Question: '''
#include <iostream>
void isMax(int a, int b, int c, int d) {
int ans1, ans0, x;
a = !b, a = !c, a = !d,
b = !c, b = !d,
c = !d, c = !a;
if (a<b && b>c) { // ans0 starts
if (b > d) {
std::cout << b << std::endl;
}
else {
std::cout << d << std::endl;
}
}
else if (a < b && b < c) {
if (c > d) {
std::cout << c << std::endl;
}
else {
std::cout << d << std::endl;
}
}
//ans1
else if (a > b&& a > c) {
if (a > c&& a > d) {
std::cout << a << std::endl;
}
else if (a > c&& a < d) {
std::cout << d << std::endl;
}
else if (a<c && c>d) {
std::cout << c << std::endl;
}
else if (a < c && c < d) {
std::cout << d << std::endl;
}
else {
std::cout << "invalid numbers ahead." << std::endl;
}
}
std::cout << a << b << c << d << std::endl;
};
int main() {
isMax(3, 4, 6, 5);
return 0;
}
'''
it kind of worked before i added
'''
a = !b, a = !c, a = !d,
b = !c, b = !d,
c = !d, c = !a;
'''
this part but did not work when i give the same values for a,b,c,d that's why i added that part and now it does not work at all.
What is my mistake here ?
This image shows what i am trying to turn into code. Basically i'm trying to write a function that prints out the largest of four variables.

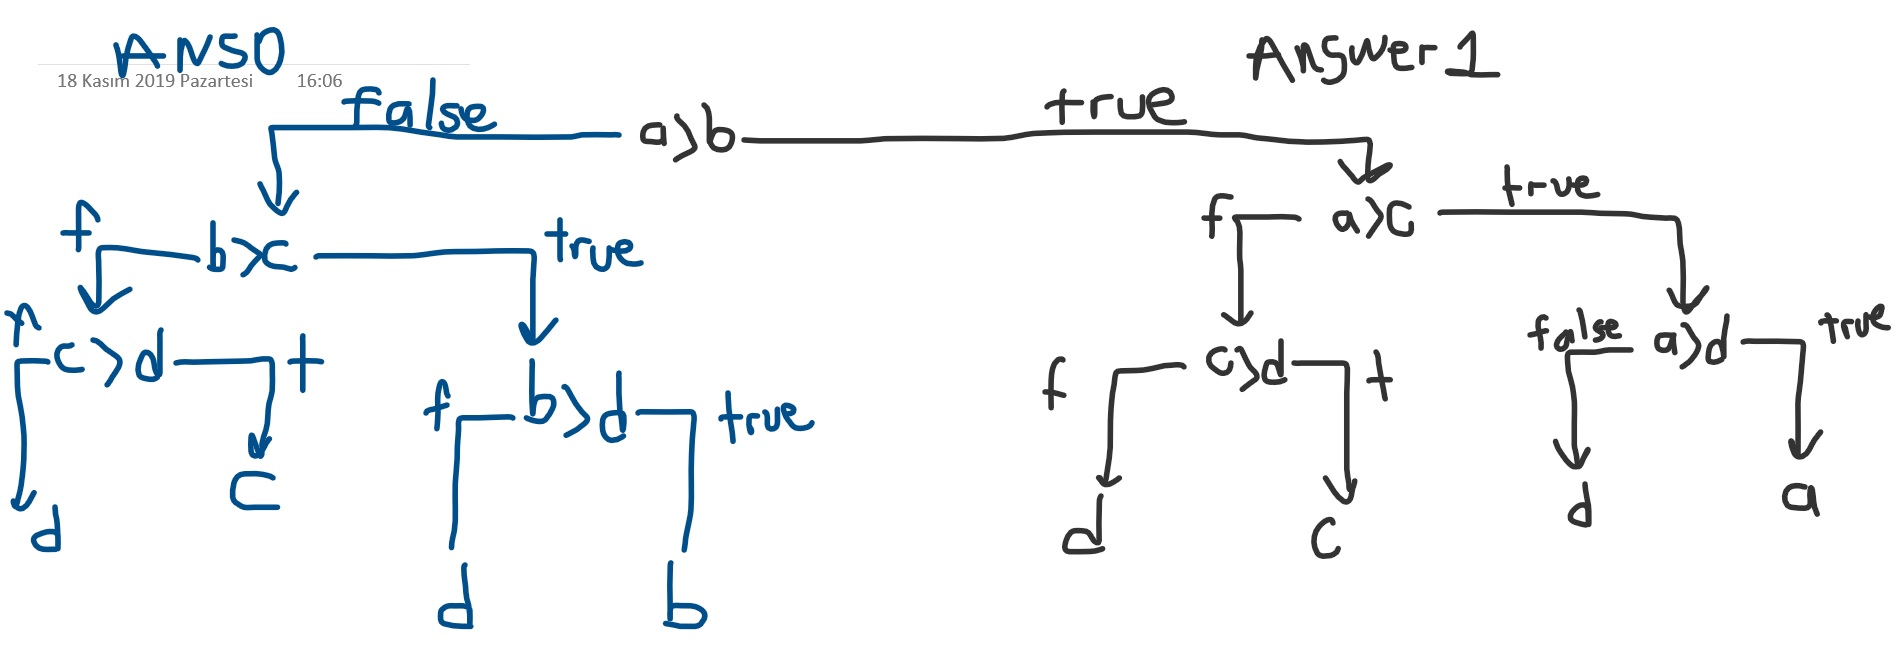
Answer: From your schema, it should be:
'''
void DisplayMax(int a, int b, int c, int d) {
if (b < a) {
if (c < a) {
if (d < a) {
std::cout << a;
} else { // a <= d
std::cout << d;
}
} else { // b < a <= c
if (c < d) {
std::cout << d;
} else {
std::cout << c;
}
}
} else { // a <= b
if (c < b) {
if (d < b) {
std::cout << b;
} else { // b <= d
std::cout << d;
}
} else { // a <= b <= c
if (c < d) {
std::cout << d;
} else {
std::cout << c;
}
}
}
}
'''
But, as shown in other answer, there is simpler ways.
or with std:
'''
void DisplayMax(int a, int b, int c, int d) {
std::cout << std::max({a, b, c, d});
}
'''